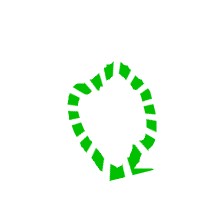
Shape: circle